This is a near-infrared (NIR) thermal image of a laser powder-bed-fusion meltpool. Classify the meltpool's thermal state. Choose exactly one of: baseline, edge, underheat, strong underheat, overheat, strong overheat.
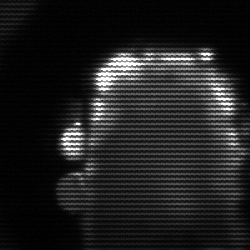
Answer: baseline